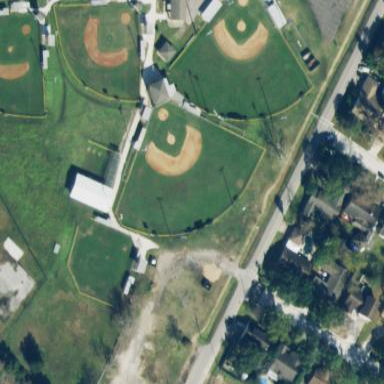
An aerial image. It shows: Baseball pitch for leisure land.